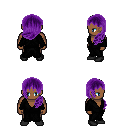
a pixel art fantasy rpg character, male body template, human, dark skin, gray robe, gold greaves, purple left-swept hairstyle, black shoes, four views (front, back, left, right), 2x2 character sprite sheet, small pixel art, hard edges, no anti-aliasing